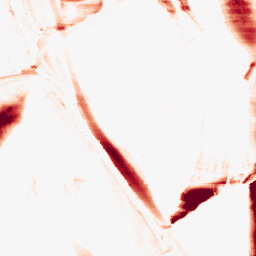
Category: morphological
Decomposition family: morphological_ellipse
Decomposition parameters: operation: opening
width: 5
height: 50
Upsampling method: bicubic_3x
Upsampling parameters: scale: 3
Upsampling scale: 3